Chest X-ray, AP view. Patient: 30 years old, sex M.
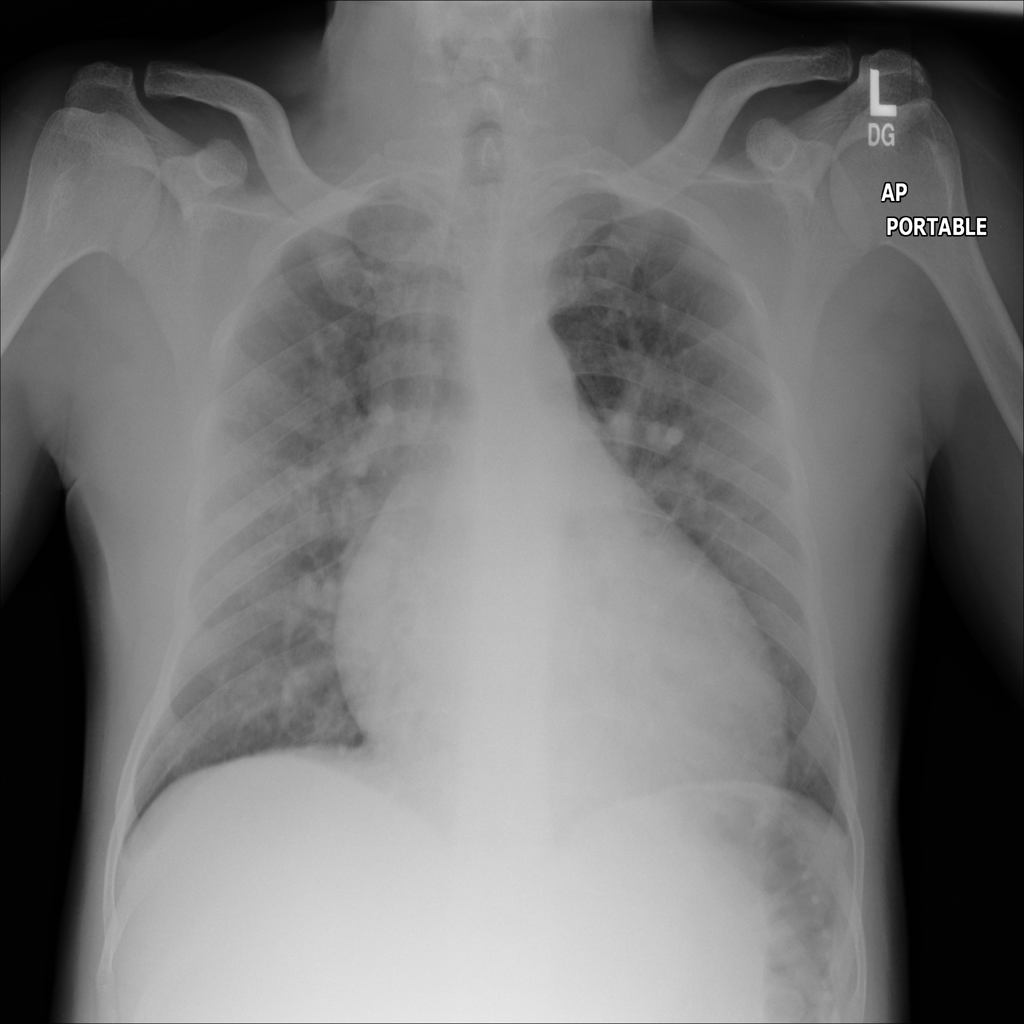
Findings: Cardiomegaly